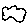
Label: cloud